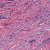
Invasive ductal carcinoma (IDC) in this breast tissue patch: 1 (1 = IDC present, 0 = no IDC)